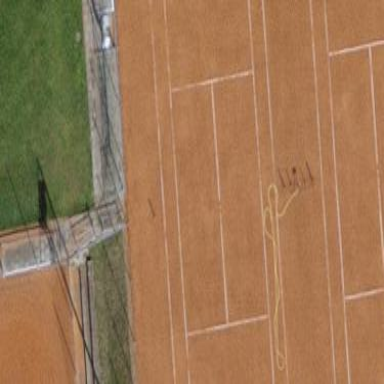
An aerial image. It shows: Tennis court with tartan surface on leisure land pitch.